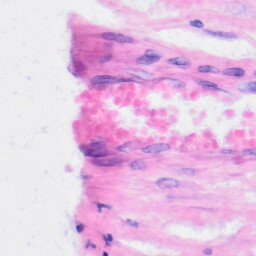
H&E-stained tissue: Liver